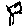
Label: tree